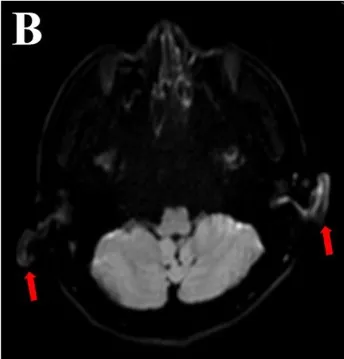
DWI shows abnormal signals in the bilateral auricles (B, arrows).
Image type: radiology (mri)